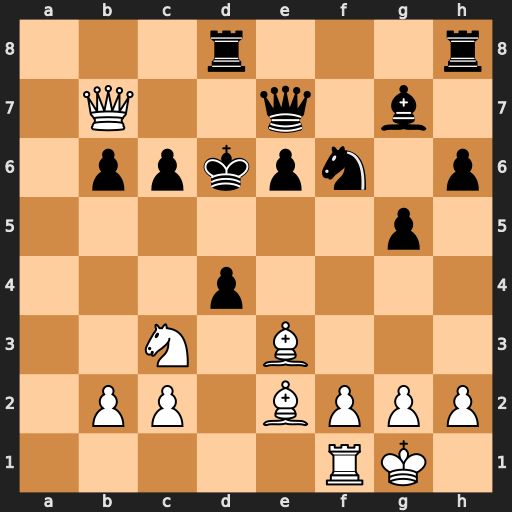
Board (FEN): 3r3r/1Q2q1b1/1ppkpn1p/6p1/3p4/2N1B3/1PP1BPPP/5RK1
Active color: w
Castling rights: -
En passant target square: -
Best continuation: Nb5+ cxb5 Qxb6+ Ke5 f4+